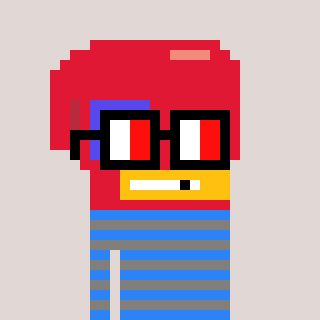
a pixel art character with square glasses with black frames and red eyes, a boxing glove-shaped head and a bluegrey-colored body on a warm background